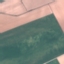
Land use / land cover: AnnualCrop